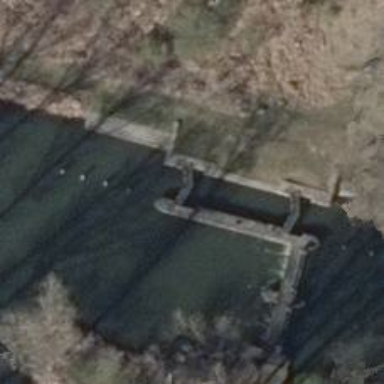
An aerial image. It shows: Lock gate along waterway.